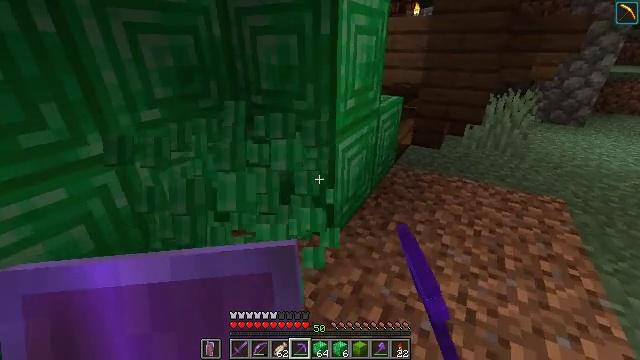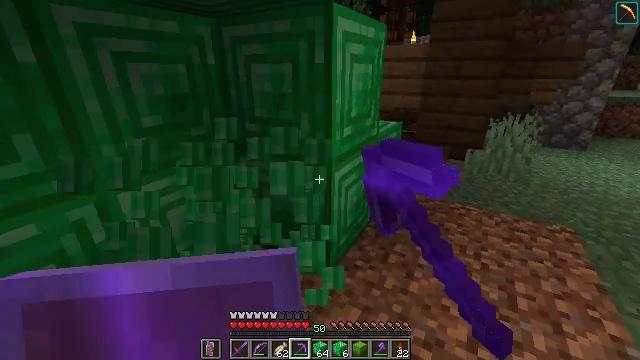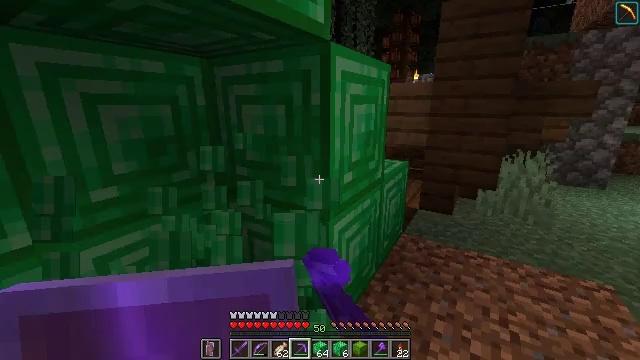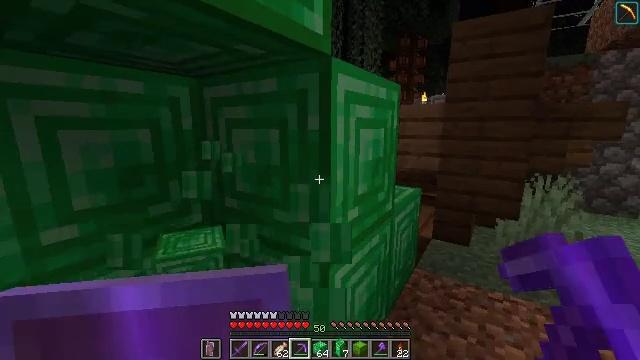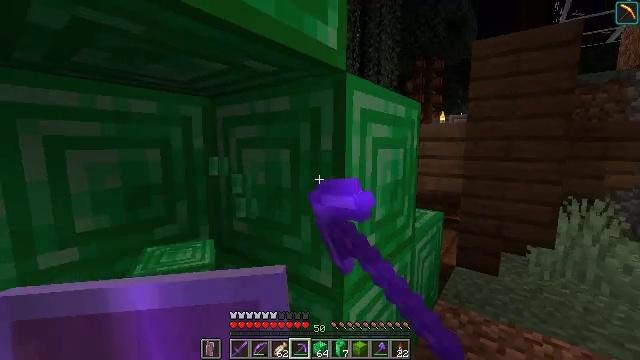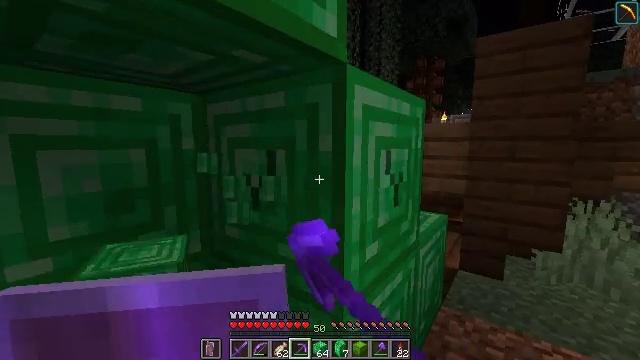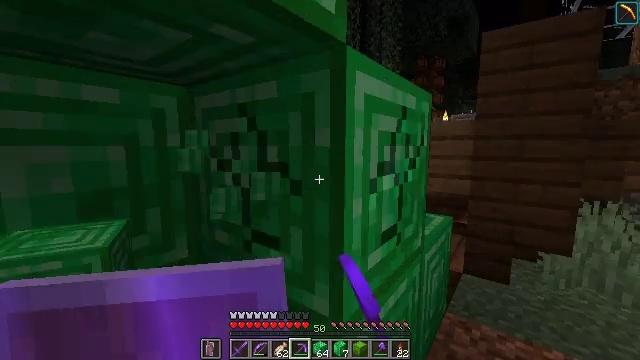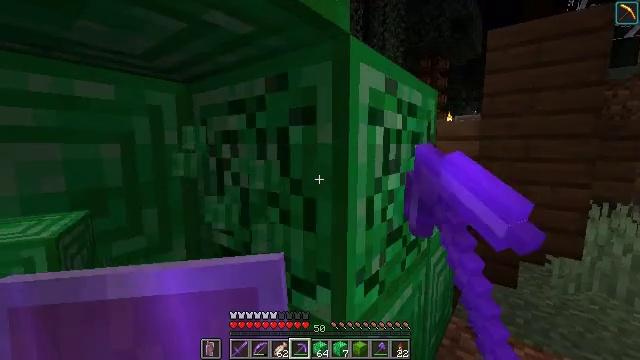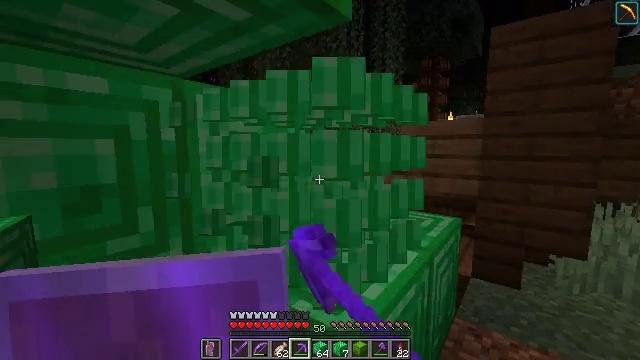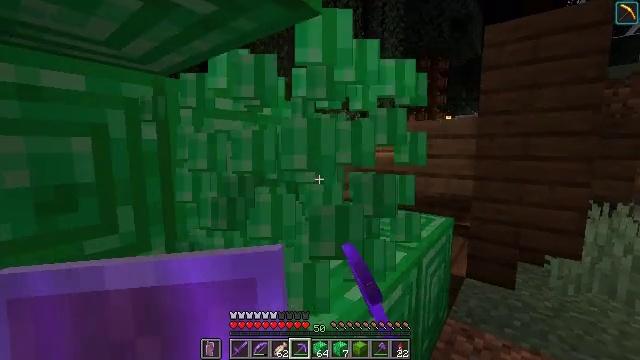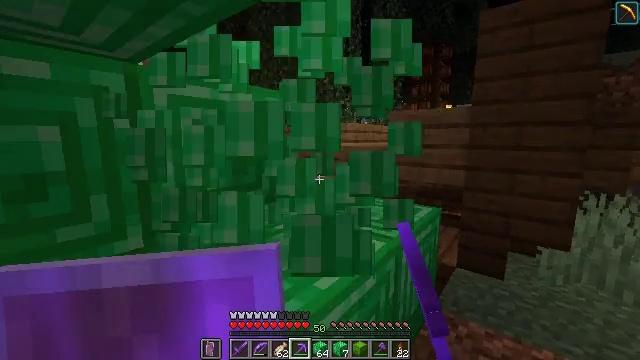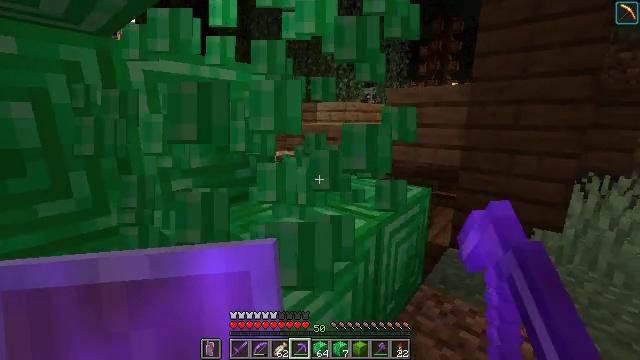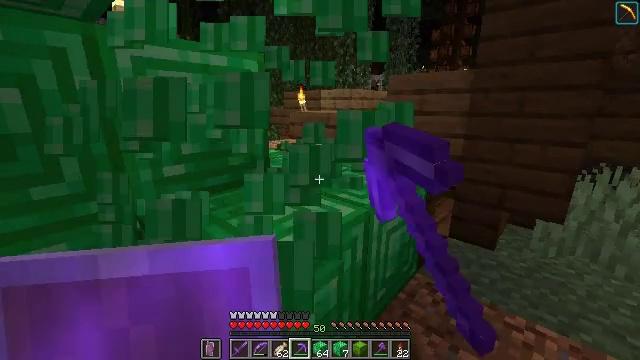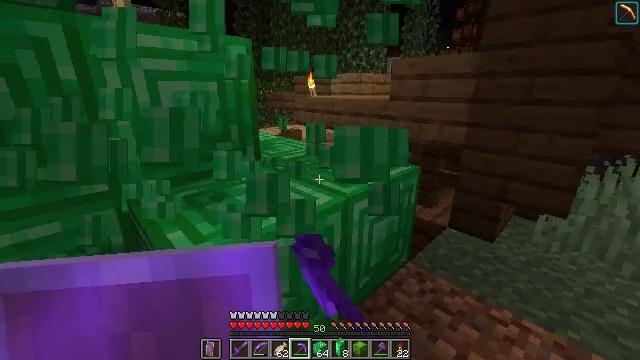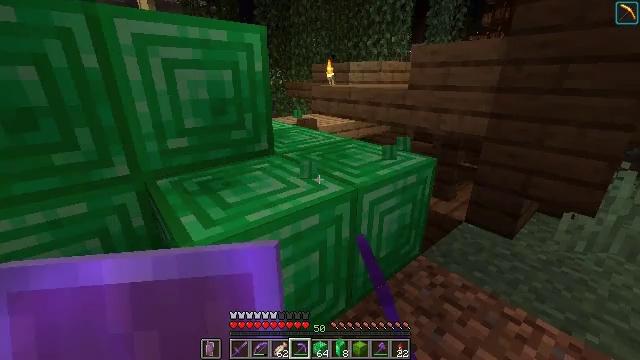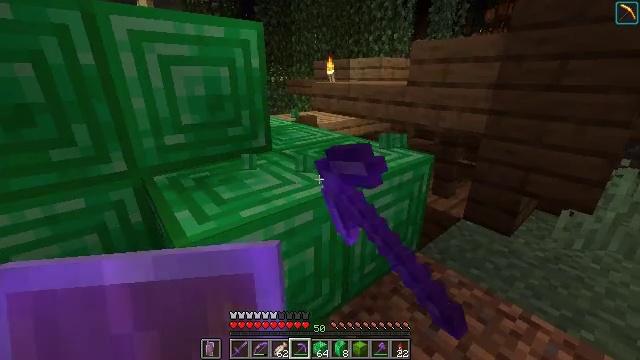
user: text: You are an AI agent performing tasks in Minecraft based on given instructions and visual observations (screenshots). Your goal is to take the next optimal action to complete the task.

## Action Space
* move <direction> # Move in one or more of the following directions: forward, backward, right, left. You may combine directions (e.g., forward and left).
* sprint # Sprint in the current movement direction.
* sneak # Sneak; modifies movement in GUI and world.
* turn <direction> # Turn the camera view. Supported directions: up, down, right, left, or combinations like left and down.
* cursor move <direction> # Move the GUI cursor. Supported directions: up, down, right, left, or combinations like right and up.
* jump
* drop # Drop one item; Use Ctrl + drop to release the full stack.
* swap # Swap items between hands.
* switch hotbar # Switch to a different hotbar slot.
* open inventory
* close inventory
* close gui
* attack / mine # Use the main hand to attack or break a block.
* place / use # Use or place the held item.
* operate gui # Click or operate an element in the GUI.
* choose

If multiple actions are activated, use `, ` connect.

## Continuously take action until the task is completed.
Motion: motion action
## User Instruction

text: Gather the emerald block from a structure.
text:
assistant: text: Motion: move forward, turn up, attack / mine
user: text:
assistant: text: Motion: move forward, turn left and up, attack / mine
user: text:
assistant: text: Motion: move forward, turn left and up, attack / mine
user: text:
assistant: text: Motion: move forward, turn left and up, attack / mine
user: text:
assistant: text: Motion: attack / mine
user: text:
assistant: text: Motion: attack / mine
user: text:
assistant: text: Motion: attack / mine
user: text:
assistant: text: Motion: attack / mine
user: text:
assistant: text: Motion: move right, attack / mine
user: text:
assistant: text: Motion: move right, turn down, attack / mine
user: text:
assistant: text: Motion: move right, turn left and down, attack / mine
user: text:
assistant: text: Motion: move right, turn left and down, attack / mine
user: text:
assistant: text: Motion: turn left and down, attack / mine
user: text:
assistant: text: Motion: turn left and down, attack / mine
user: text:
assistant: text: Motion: attack / mine
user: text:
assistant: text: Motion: attack / mine
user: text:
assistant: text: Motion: attack / mine
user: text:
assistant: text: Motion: attack / mine
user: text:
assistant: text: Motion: move right, attack / mine
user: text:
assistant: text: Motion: move right, attack / mine
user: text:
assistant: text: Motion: move right, attack / mine
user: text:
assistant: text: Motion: turn left, attack / mine
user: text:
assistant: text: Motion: turn left, attack / mine
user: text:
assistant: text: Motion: turn left, attack / mine
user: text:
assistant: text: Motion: turn left, attack / mine
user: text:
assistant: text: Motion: turn left, attack / mine
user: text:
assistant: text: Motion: turn left, attack / mine
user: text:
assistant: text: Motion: move forward, attack / mine
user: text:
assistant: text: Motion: move forward, attack / mine
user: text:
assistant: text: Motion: move forward, attack / mine